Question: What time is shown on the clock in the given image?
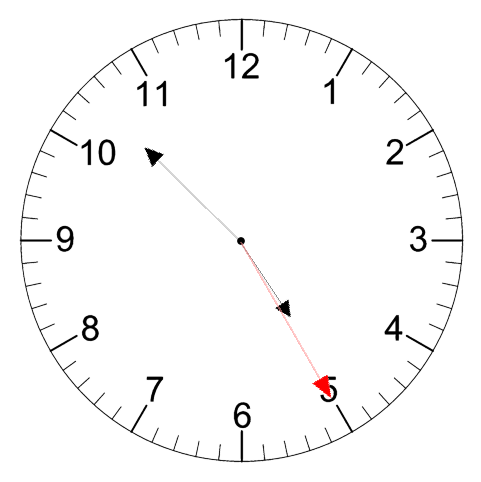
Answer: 04:52:25